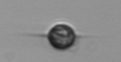
Label: Acanthoica_quattrospina